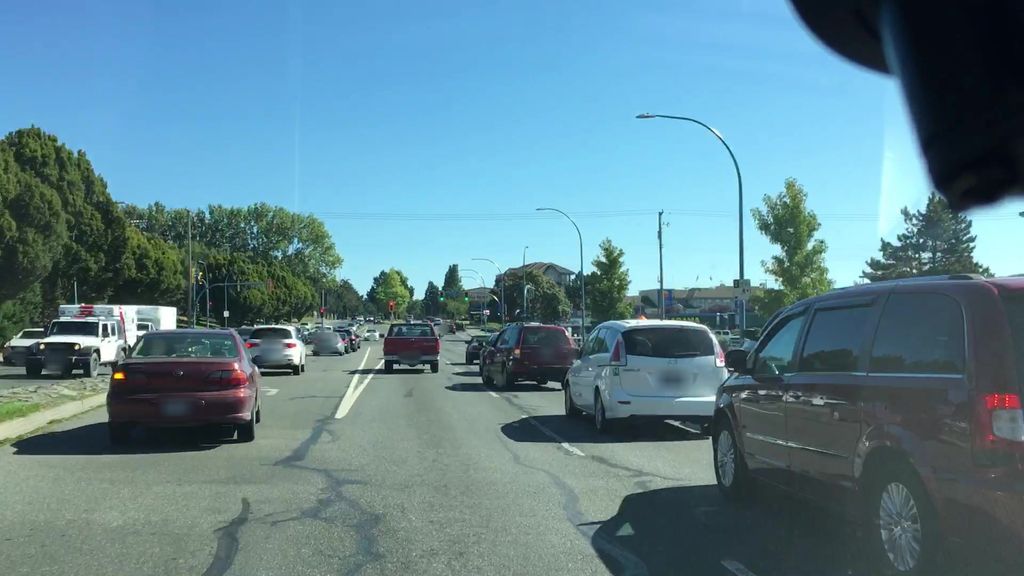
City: victoria